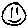
Label: smiley face